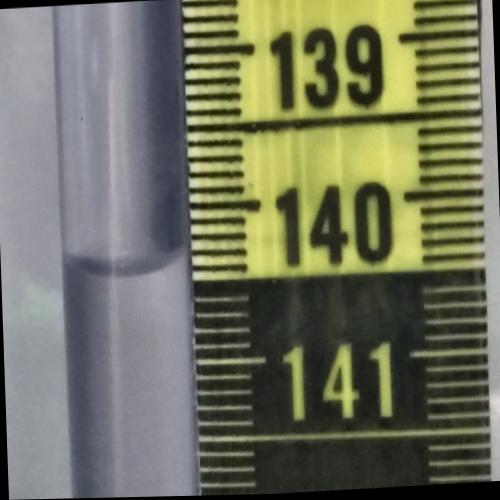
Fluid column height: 140.4 cm